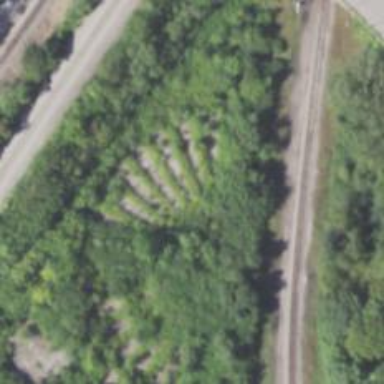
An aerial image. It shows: Abandoned railway.